Aerial crown-view tile of a tropical tree (Barro Colorado Island, Panama), acquired 20241014:
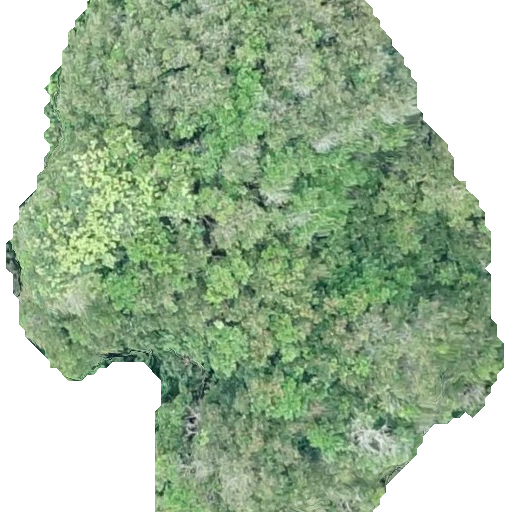
Species: Prioria copaifera
GBIF accepted scientific name: Prioria copaifera
Crown area: 318.849 m²